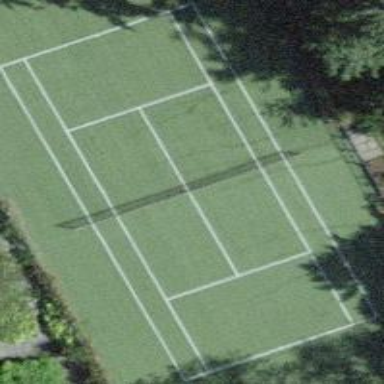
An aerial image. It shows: Tennis court in leisure pitch.